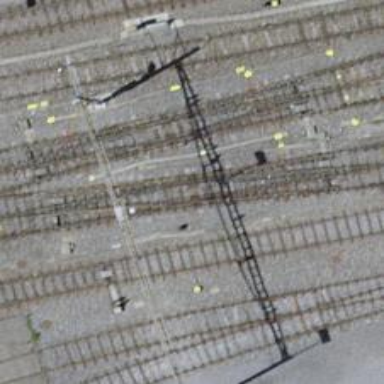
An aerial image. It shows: Railway switch.